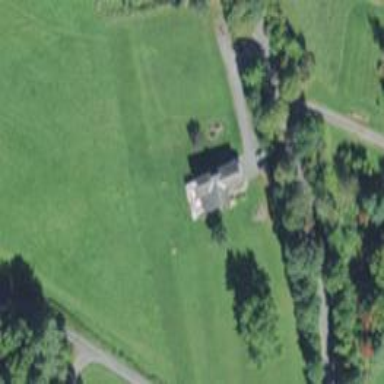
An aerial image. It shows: Simple and straightforward house.